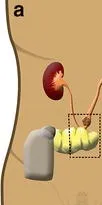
Schematic drawing of the segmental ureteroileal conduit resection technique. A and b, The tumor to be segmentally removed (indicates by the dashed line).
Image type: radiology (x_ray)